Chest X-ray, AP view. Patient: 26 years old, sex M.
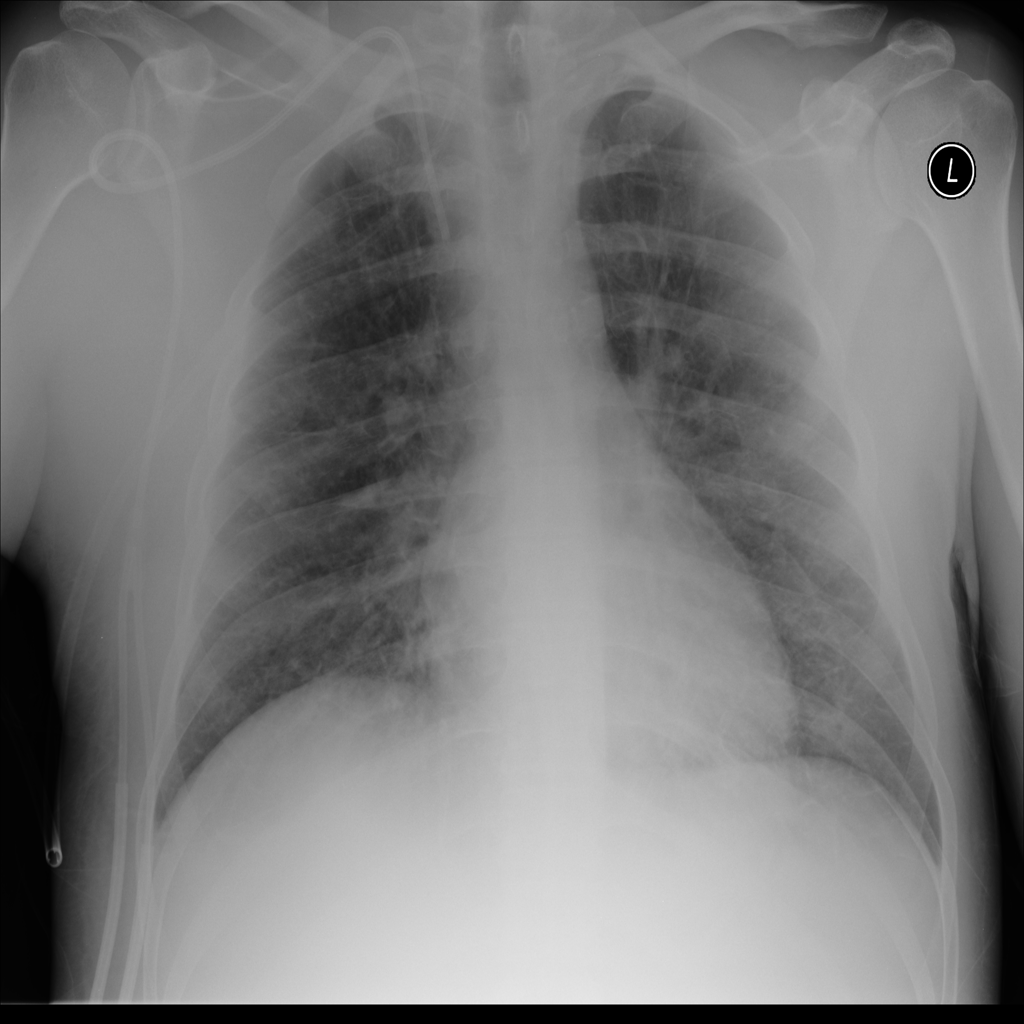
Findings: Edema